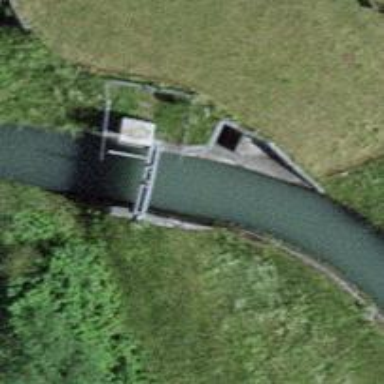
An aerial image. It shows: Canal.